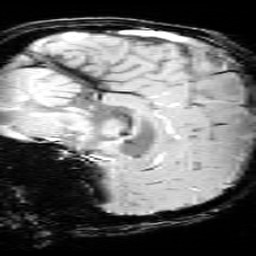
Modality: SWI
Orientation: sagittal
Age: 11
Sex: male
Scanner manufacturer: siemens
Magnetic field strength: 3 T
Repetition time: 0.027 s
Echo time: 0.02 s